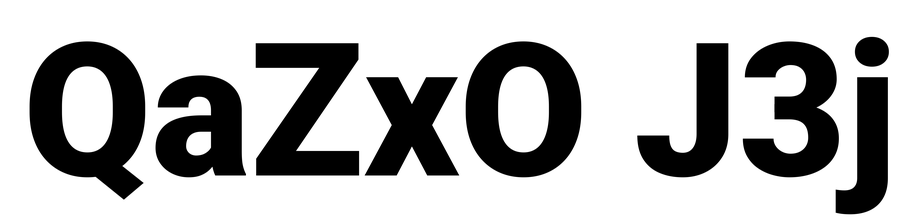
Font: Roboto_Black